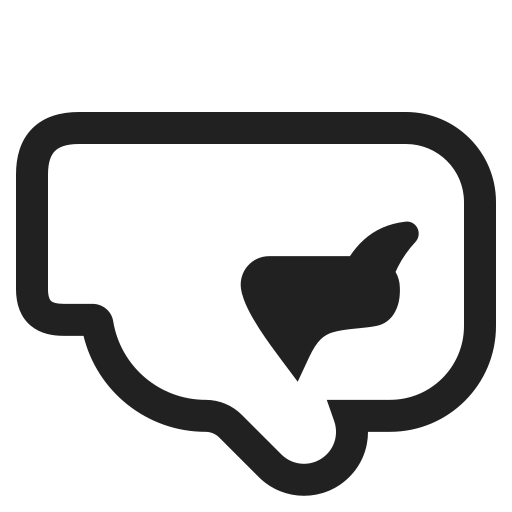
right facing fist high contrast default